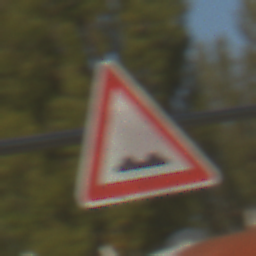
Verkehrszeichen: UnebeneFahrbahn
Umgebung: Outdoor, Special
Tageszeit: SunriseSunset
Wetter: Clear
Licht: Natural
Jahreszeit: NotSpecified
Kontrast: MediumContrast